Field crop: maize
Growth stage: 1
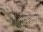
Species: salsola